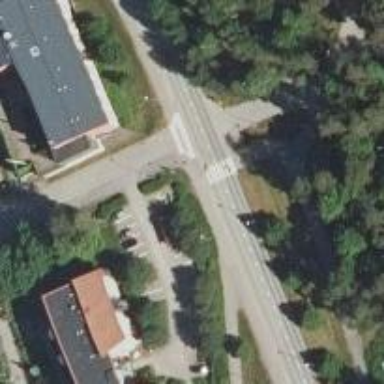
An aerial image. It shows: Marked crossing on the road.